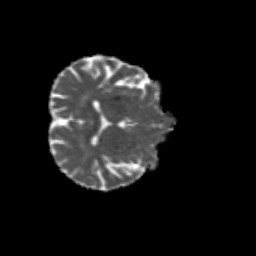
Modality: MD
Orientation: axial
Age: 59
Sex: female
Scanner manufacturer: siemens
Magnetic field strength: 3 T
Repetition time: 4.71 s
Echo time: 0.0906 s